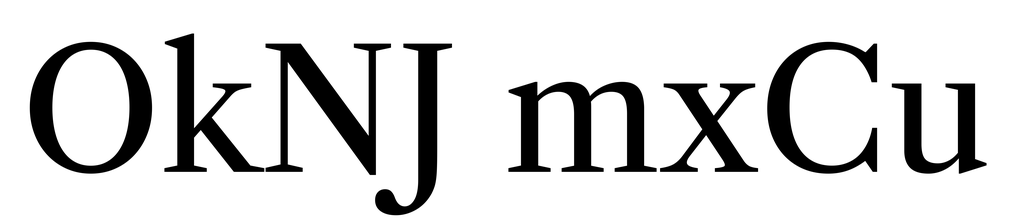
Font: LibreCaslonText_Regular